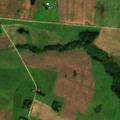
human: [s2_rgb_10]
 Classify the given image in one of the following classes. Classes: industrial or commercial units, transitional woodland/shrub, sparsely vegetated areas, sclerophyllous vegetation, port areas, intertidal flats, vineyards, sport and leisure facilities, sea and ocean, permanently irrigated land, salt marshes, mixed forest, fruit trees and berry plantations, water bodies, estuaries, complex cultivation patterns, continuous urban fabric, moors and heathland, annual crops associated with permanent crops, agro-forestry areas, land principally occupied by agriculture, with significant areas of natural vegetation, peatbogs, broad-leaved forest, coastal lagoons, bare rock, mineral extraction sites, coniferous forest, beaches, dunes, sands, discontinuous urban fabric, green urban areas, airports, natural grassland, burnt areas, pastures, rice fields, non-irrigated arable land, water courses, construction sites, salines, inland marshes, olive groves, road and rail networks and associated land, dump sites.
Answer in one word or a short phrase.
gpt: non-irrigated arable land, complex cultivation patterns, broad-leaved forest